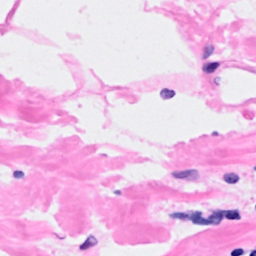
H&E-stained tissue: Breast